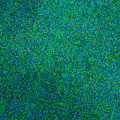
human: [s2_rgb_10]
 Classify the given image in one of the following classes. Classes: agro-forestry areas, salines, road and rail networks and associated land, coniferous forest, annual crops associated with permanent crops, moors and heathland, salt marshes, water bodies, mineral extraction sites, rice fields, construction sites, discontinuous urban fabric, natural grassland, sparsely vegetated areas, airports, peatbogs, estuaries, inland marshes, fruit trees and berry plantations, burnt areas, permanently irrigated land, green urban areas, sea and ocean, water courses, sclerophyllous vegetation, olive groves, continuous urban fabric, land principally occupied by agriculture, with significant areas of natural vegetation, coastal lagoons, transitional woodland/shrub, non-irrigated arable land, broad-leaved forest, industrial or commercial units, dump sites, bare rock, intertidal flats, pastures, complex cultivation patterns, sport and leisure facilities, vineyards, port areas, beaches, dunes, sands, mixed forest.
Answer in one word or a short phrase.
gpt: sea and ocean